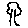
Label: tree